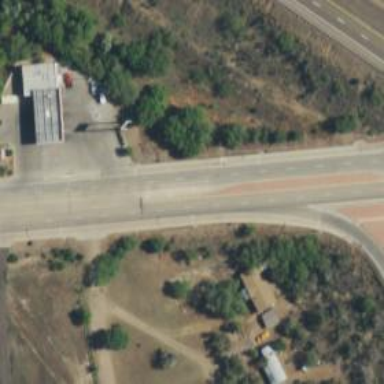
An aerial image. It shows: Primary highway.